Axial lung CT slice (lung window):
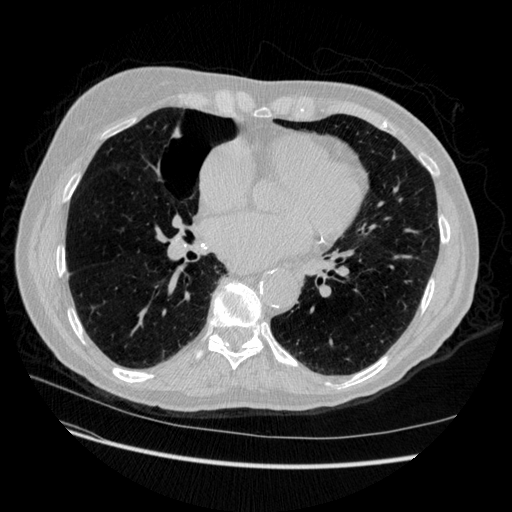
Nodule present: no